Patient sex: M
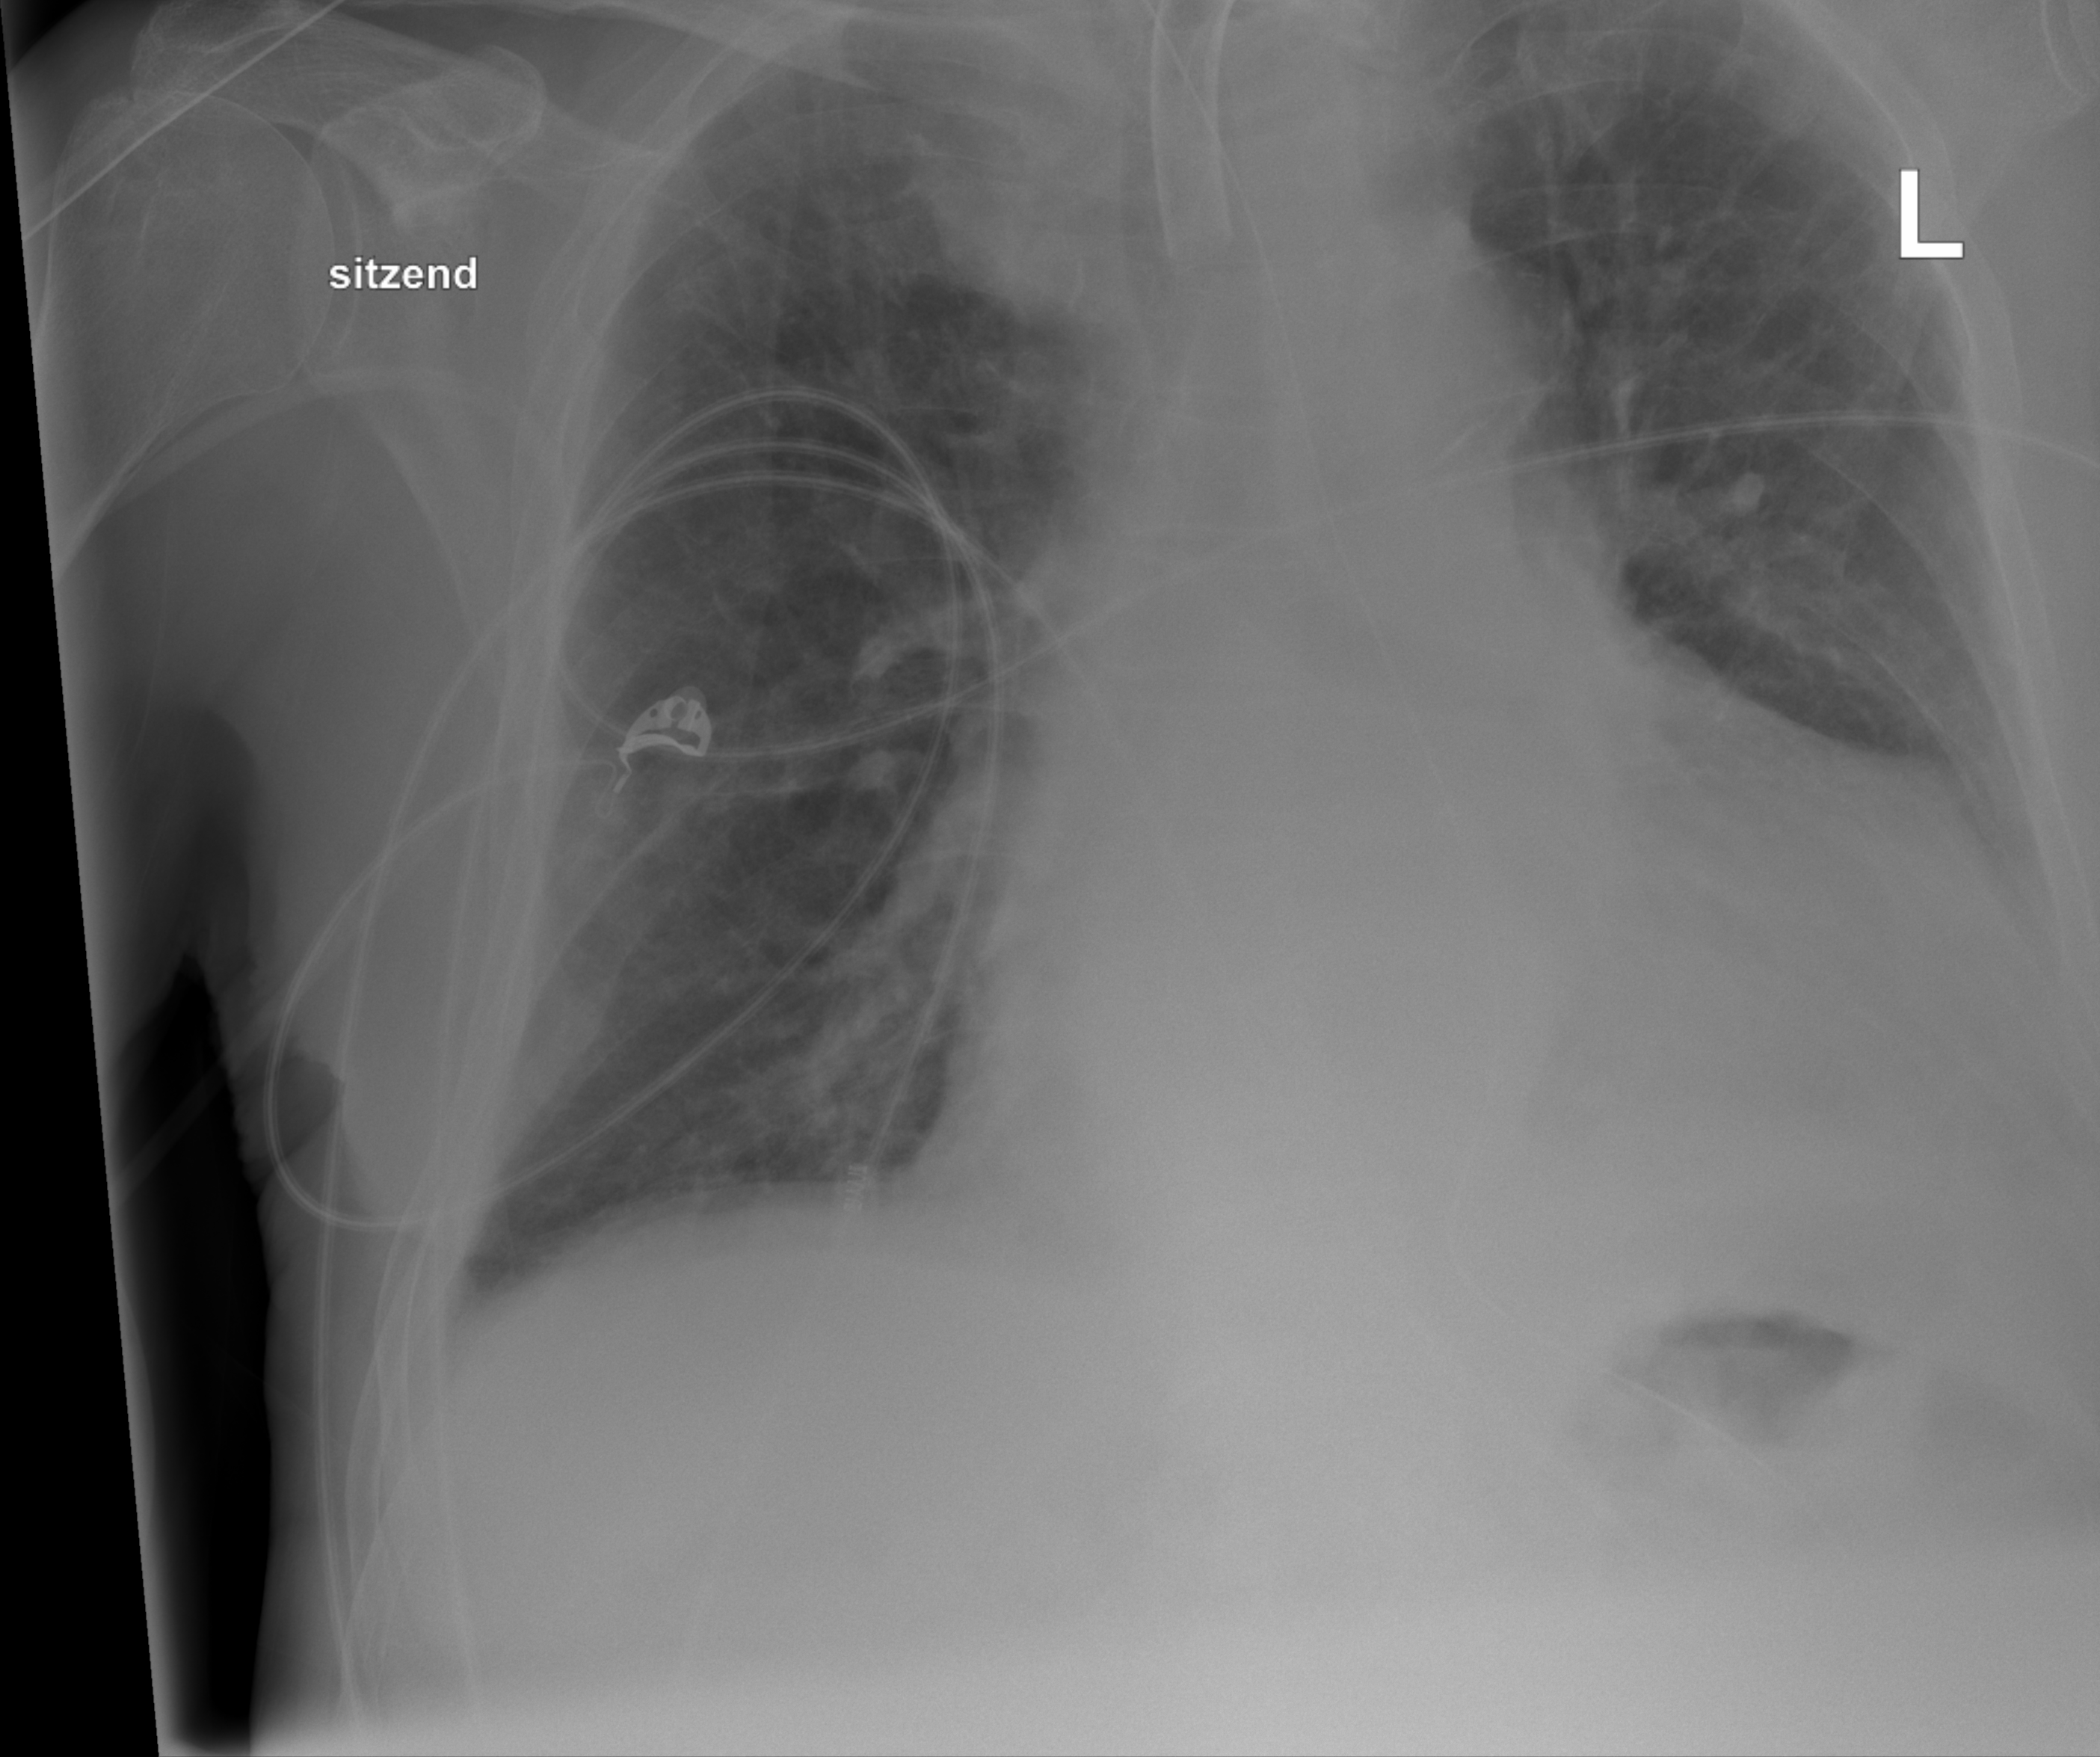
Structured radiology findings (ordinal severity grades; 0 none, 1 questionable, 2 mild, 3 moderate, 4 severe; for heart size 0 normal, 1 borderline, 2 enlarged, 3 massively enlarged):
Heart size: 3
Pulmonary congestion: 2
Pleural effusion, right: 1
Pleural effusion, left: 2
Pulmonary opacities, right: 2
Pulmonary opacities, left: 2
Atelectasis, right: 2
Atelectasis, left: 2